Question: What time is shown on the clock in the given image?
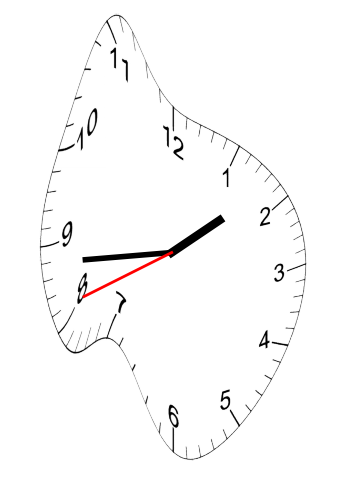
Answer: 01:43:41